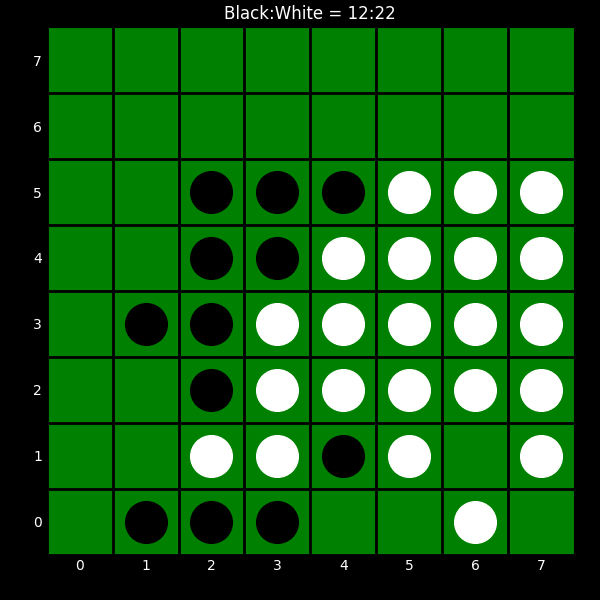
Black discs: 12
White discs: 22